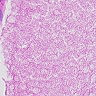
Metastatic tissue present: no